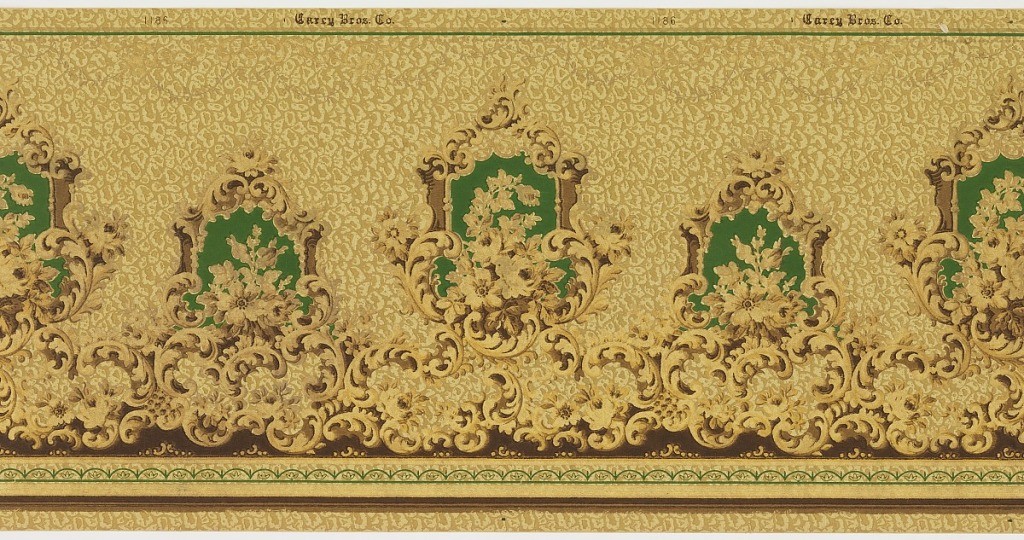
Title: Frieze
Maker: Carey Bros. W.P. Mfg. Co., Philadelphia, Pennsylvania, founded 1882
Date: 1905–1915
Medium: Machine-printed paper, liquid mica
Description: Alternating medallions framed by acanthus leafs and filled with floral bouquets. Large "C" scrolls and groups of flowers swirl upward towards the medallions from the bottom of the frieze. Background contains a gold, pebble pattern. Printed in gold, beige, and green.